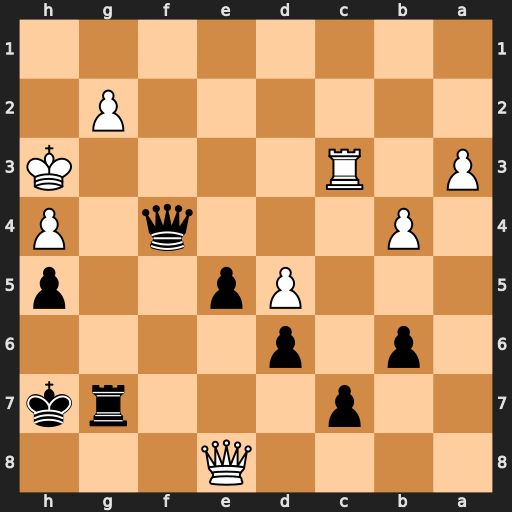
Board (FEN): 4Q3/2p3rk/1p1p4/3Pp2p/1P3q1P/P1R4K/6P1/8
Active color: b
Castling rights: -
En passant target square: -
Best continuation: Qg4+ Kh2 Qxg2#